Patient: sex F, age 54
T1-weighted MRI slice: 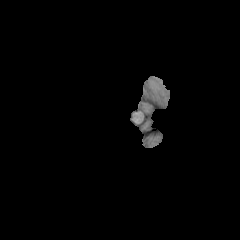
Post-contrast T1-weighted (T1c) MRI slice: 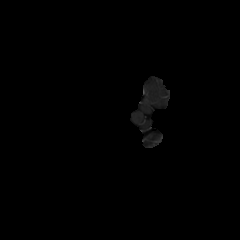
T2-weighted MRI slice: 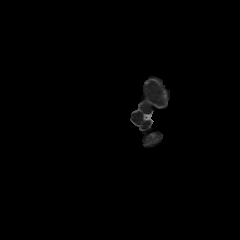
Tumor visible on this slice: no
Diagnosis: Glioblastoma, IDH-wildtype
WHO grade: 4